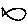
Label: fish